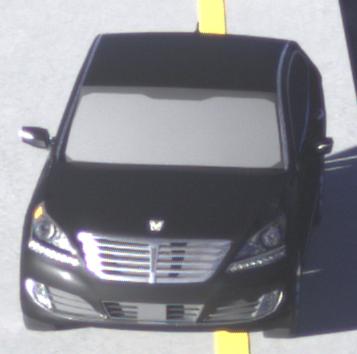
Make: Hyundai
Model: Equus
Detailed model: Gen. 2 VI
Model produced from: 2009
Model produced until: 2016
Doors: 4
Color: black
Road condition: dry road
Daytime: sunrise or sunset
Contrast: high contrast